Question: I am having consistency issues with the 'require' function in dojo 1.8 when it is run after the page has loaded.
For instance, when I dynamicaly update a node on a webpage (portlets in this case) the content is received in JSON, which is sucessfully parsed and inserted inside the webpage. If it contains any script tags they are also successfully executed however, when the 'require' function is called it sometimes, 50-60% of the time, fails to download its dependencies and reports a timeout error in the dojoloader. What's even more strange is that I see no requests initiated for the dependencies the loader reported as "timed out".

This only happens when it is called after the page has finished loading as I do not have any problem of this kind with scripts present at page load.
I've also noticed that when I purposefully make the server response slow (500ms sleep) it is never able to download the dependencies (The timeout is around 5 seconds so that shouldn't be a problem right?)
I've been experiencing this issue in Chrome, Firefox and IE9 (where it miserably always fails) and it is driving me mad as I cannot figure out why this is happening...
Thank you for any help provided.
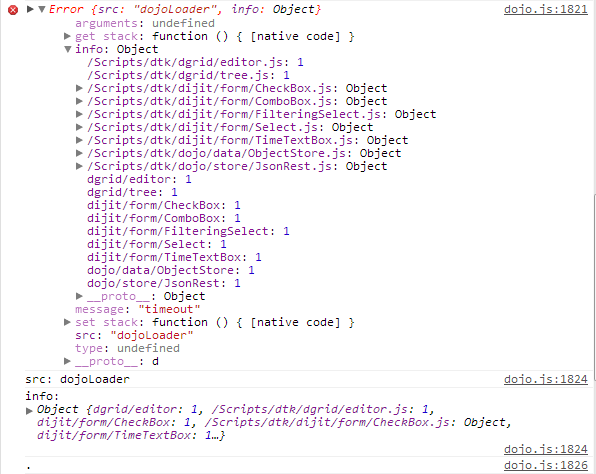
Answer: A script tag generated by ASP MVC inside a declaratively set 'dijit/MenuItem' was causing the problem.
'''
<div data-dojo-type="dijit/MenuItem">
...
<script>
...
</script>
</div>
'''
These two do not mix well together...